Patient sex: F
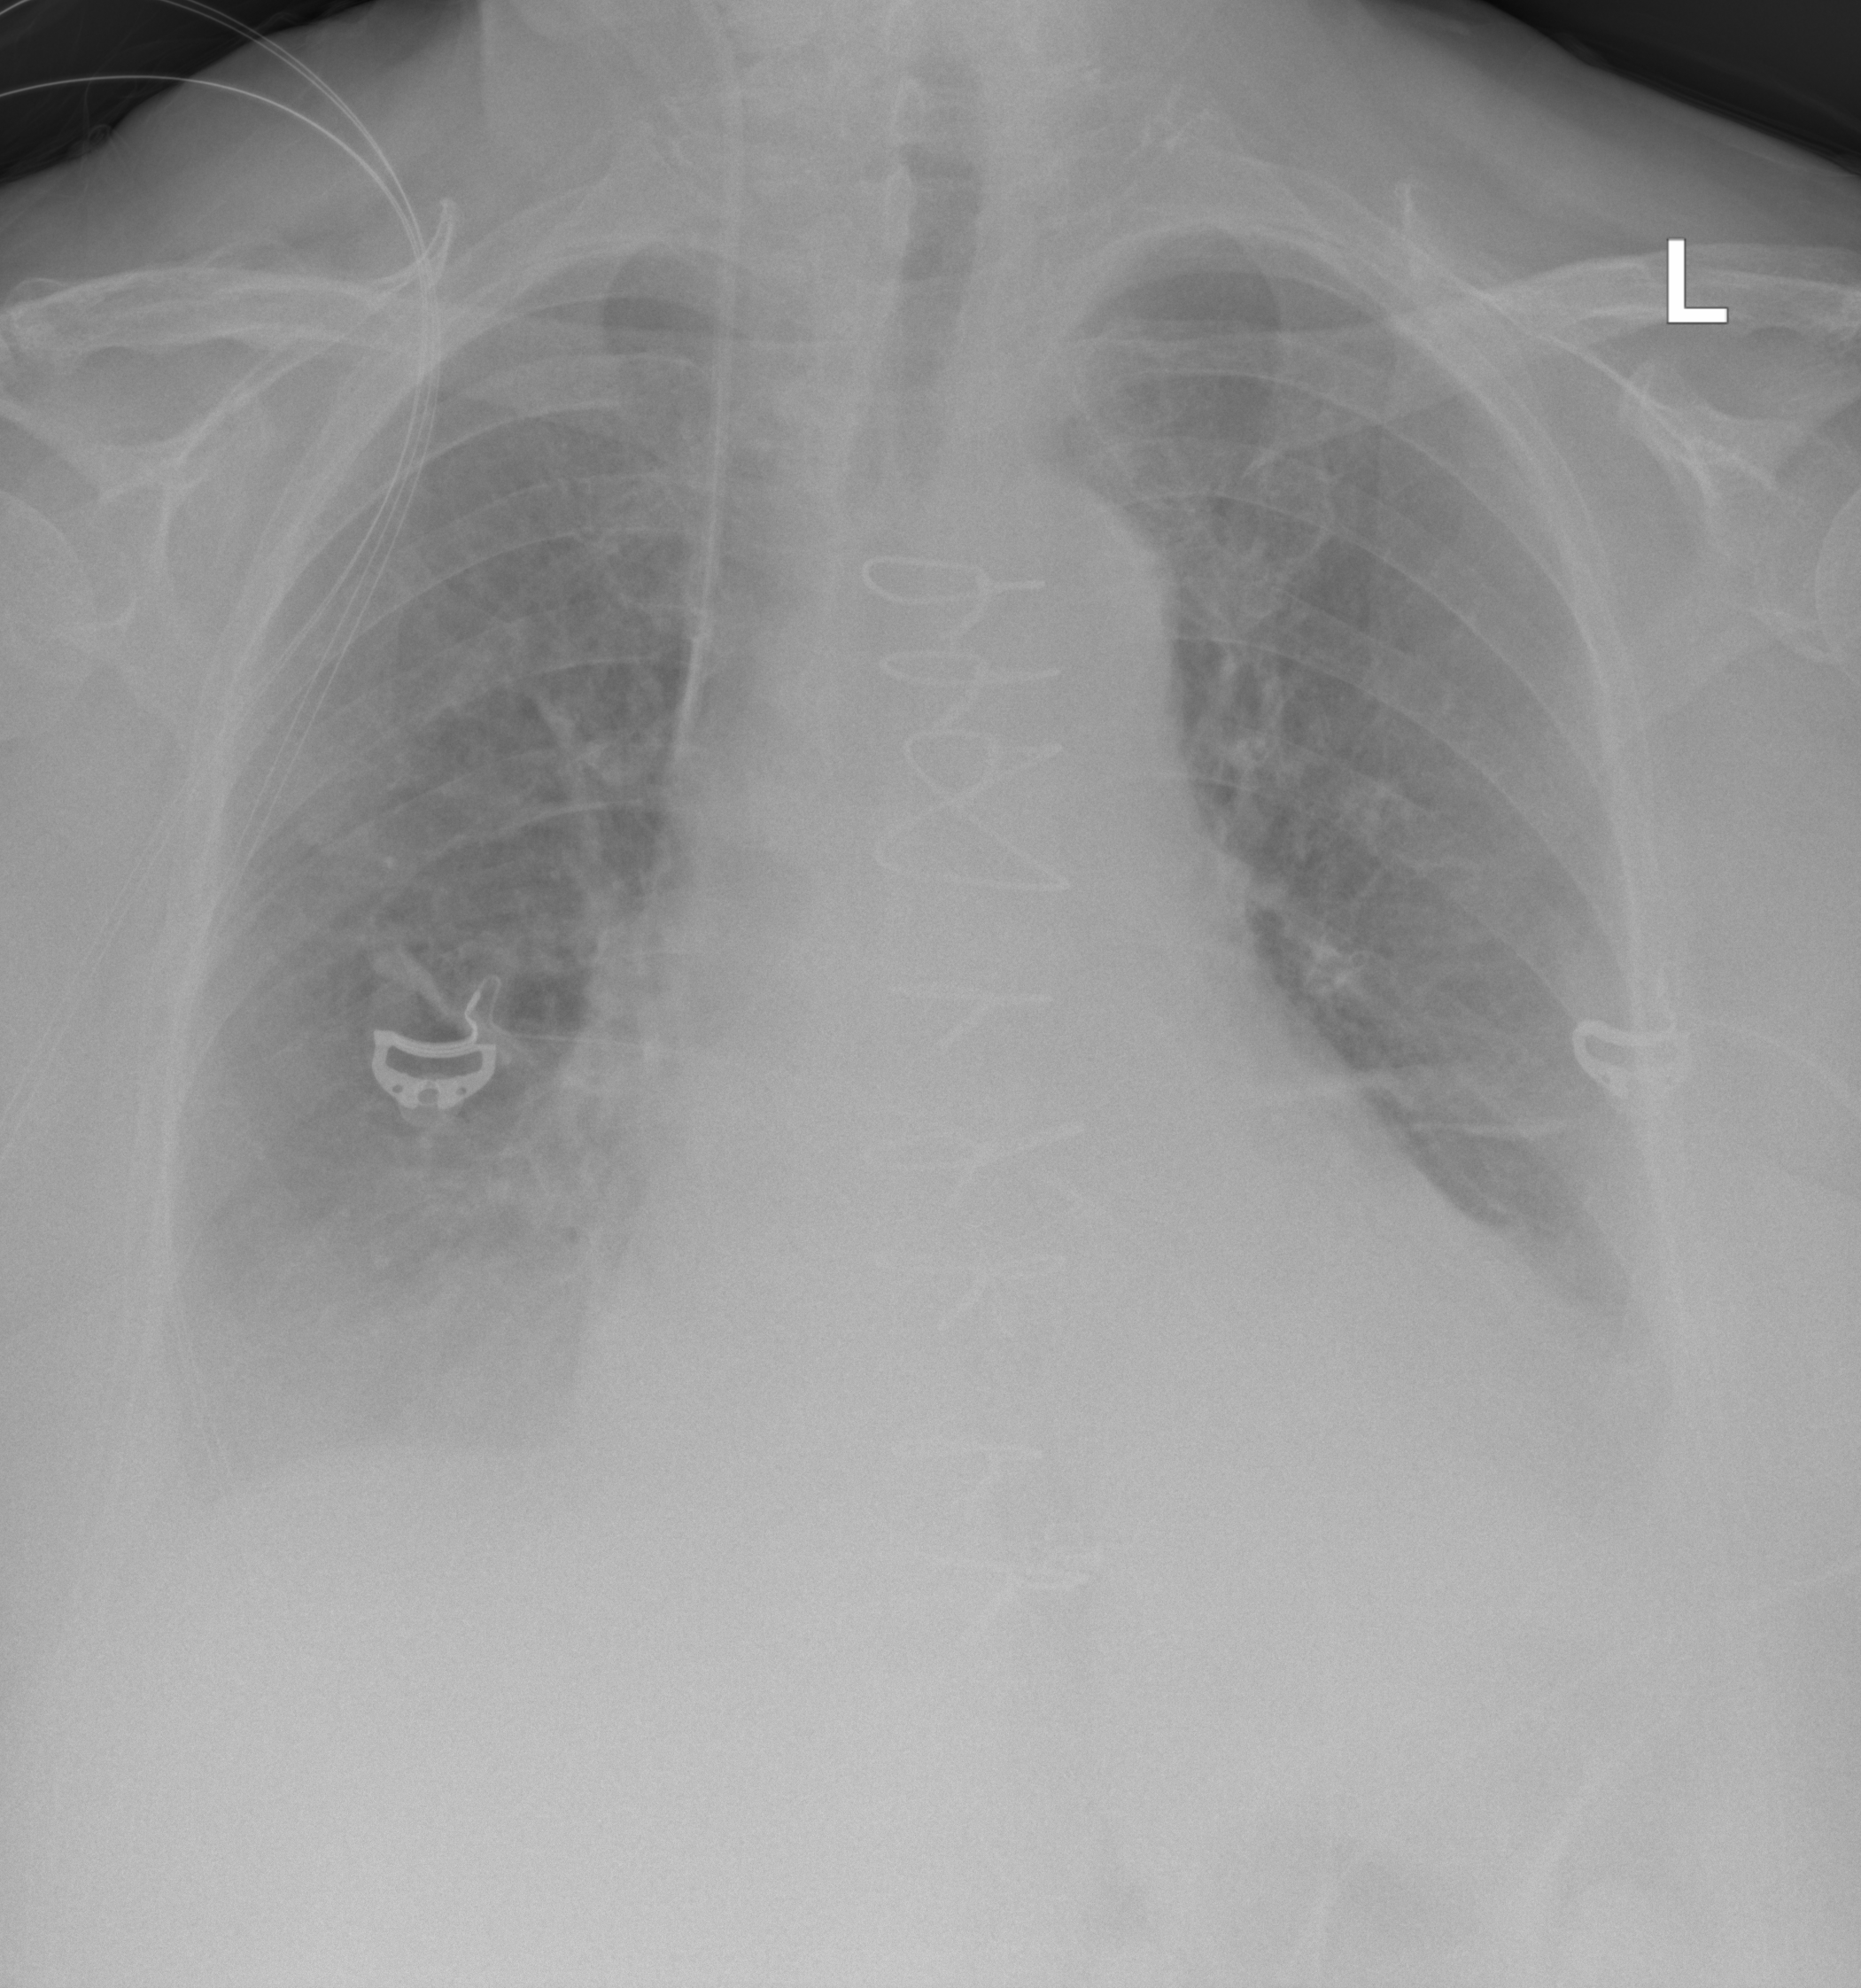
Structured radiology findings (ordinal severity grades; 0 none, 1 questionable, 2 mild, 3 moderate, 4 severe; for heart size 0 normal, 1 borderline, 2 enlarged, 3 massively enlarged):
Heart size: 2
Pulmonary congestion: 2
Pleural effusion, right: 2
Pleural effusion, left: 2
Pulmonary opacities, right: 2
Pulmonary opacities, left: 2
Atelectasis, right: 2
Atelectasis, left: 2